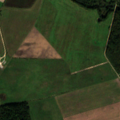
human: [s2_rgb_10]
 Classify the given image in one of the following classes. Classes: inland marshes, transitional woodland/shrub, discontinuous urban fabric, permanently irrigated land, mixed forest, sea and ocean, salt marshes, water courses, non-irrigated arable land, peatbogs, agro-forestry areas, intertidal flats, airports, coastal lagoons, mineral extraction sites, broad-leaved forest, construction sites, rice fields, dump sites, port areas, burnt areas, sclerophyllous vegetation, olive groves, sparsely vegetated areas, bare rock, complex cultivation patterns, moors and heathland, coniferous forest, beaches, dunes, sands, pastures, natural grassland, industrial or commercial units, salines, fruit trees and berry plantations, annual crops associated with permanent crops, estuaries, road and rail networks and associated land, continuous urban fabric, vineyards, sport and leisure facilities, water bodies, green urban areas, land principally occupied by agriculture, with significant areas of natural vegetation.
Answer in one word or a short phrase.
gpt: non-irrigated arable land, land principally occupied by agriculture, with significant areas of natural vegetation, broad-leaved forest, transitional woodland/shrub